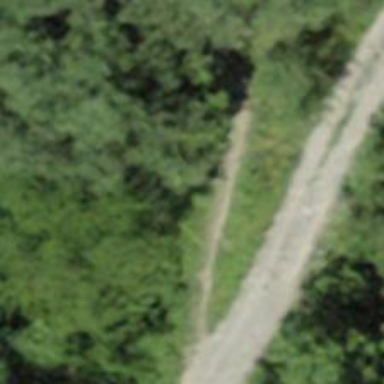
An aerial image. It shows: Unpaved track road.